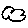
Label: cloud